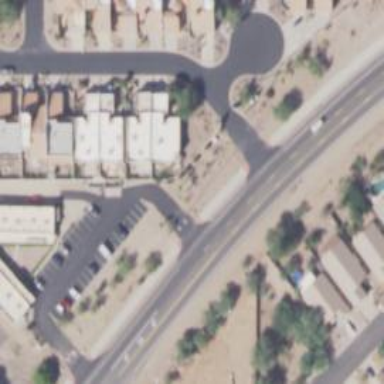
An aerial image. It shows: Tertiary road with sidewalk on the left.